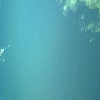
Label: water